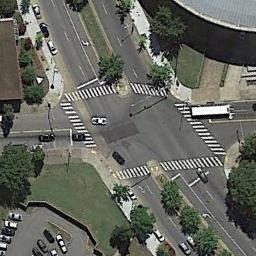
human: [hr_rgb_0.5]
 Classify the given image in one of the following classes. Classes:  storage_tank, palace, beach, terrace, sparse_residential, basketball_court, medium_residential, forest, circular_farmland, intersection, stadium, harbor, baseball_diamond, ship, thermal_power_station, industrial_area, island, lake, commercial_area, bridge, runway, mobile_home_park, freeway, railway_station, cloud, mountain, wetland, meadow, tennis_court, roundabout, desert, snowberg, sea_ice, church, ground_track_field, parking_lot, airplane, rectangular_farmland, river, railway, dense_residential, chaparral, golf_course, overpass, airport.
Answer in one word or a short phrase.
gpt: intersection